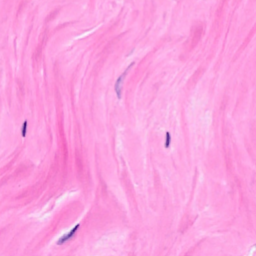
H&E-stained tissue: Breast